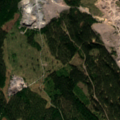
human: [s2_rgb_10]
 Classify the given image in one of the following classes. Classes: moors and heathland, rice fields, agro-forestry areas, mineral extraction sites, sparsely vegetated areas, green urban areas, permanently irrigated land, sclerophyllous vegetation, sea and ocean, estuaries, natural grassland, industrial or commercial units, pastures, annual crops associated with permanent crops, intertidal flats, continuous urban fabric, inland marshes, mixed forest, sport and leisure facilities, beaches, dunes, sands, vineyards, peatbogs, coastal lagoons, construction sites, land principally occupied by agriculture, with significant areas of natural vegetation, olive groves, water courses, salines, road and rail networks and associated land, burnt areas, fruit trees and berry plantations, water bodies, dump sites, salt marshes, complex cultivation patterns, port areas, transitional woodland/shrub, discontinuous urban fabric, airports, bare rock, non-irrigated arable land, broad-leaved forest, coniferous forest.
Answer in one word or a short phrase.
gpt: mineral extraction sites, coniferous forest, transitional woodland/shrub